Question: I am totally stuck on resolving this error, am new to this platform anyone help me clear this
'''
class _EditBasicDetailsScreenState extends State<EditBasicDetailsScreen> {
final _formKey = GlobalKey<FormState>();
List _locations = List();
String _location_id;
@override
void initState() {
// TODO: implement initState
super.initState();
_location_id = '';
_locations = [
{"location_id": "1", "location_name": "pathirikuppam"},
{"location_id": "2", "location_name": "koothapakam"},
{"location_id": "3", "location_name": "thiruvandhipuram"}
];
}
@override
Widget build(BuildContext context) {
return Scaffold(
appBar: AppBar(
title: Text("Edit Basic Details"),
),
body: Padding(
padding: EdgeInsets.all(15.0),
child: ListView(children: <Widget>[
Container(
padding: EdgeInsets.all(5.0),
decoration: BoxDecoration(
borderRadius: BorderRadius.circular(5.0),
border: Border.all(
color: Colors.pink, style: BorderStyle.solid, width: 0.80),
),
alignment: Alignment.center,
child: DropdownButtonHideUnderline(
child: DropdownButton(
isExpanded: true,
hint: Text('Select Shop Location'),
items: _locations.map((dropDowmLocationItem) {
return DropdownMenuItem(
value: dropDowmLocationItem['location_id'].toString(),
child: Text(dropDowmLocationItem['location_name']));
}).toList(),
onChanged: (String newselectedLocation) {
setState(() {
_location_id = newselectedLocation;
});
},
value: _location_id)),
)
]),
),
);
}
}
'''

I have attached a screenshot of the error, hope it will tell what's wrong
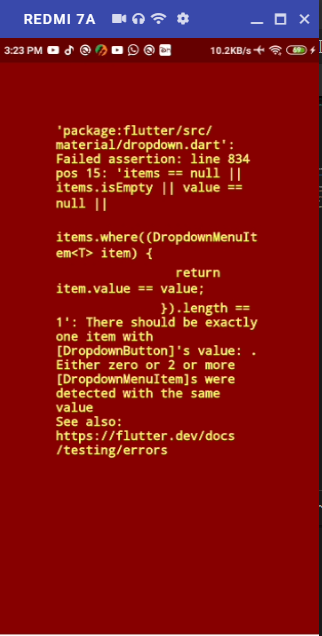
Answer: Just remove the initialisation of from your initState() method.
You have initialised the with empty string that's the reason DropDownButton is looking for empty string id in your list items which is not present and the error has been thrown.
Just remove the initialisation of from your initState() method.